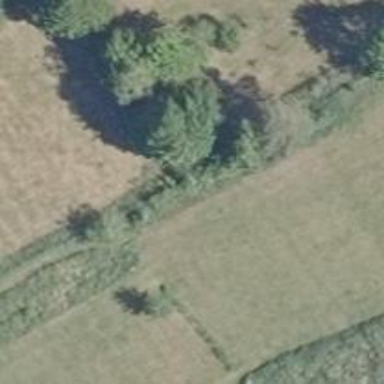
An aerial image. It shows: Single tag "natural: tree."